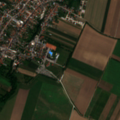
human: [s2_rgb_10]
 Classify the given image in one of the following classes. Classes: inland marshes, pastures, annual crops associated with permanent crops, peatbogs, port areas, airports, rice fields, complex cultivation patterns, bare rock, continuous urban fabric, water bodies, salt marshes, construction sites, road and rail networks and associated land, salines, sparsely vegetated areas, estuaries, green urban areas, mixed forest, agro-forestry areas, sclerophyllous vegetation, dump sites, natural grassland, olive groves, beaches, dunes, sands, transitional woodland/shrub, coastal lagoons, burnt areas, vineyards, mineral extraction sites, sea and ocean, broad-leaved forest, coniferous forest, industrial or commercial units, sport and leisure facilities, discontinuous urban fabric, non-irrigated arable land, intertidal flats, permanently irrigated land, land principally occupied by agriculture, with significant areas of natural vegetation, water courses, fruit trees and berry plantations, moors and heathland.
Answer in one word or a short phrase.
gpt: discontinuous urban fabric, non-irrigated arable land, land principally occupied by agriculture, with significant areas of natural vegetation